Question: I know it has been asked before <URL> but this is what android studio is complaining about:

I am sure I am not referencing the support library anywhere in the gradle builds, but android studio complains that it is needed for google play services.
'''
dependencies {
compile project(':comgizmogadgetsappzproductivity')
compile 'com.google.android.gms:play-services-ads:+'
compile files('libs/Parse-1.3.8.jar')
compile files('libs/crashlytics.jar')
}
'''
comgizmogadgetsappzproductivity has no dependency.
The thing is that I had the support library as a dependency earlier, but I removed it since I didn't need it anymore. From the build error I can see it says that "configuration:app:_debugCompile" needs it. Maybe I need to manually remove the support library from _debugCompile configuration? Is "_debugCompile" a file? I tried searching for it with find and grep in the project folder but didn't find anything.
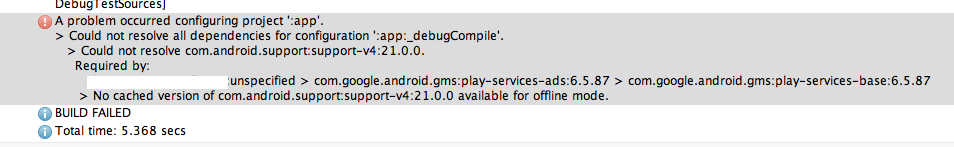
Answer: Running 'gradlew :main:dependencies' (where 'main' is your module name) should show you something like:
'''
+--- com.google.android.gms:play-services-ads:6.5.87
| \--- com.google.android.gms:play-services-base:6.5.87
| \--- com.android.support:support-v4:21.0.0 -> 21.0.3
| \--- com.android.support:support-annotations:21.0.3
'''
As of Google Play Services 6.5, the 'play-services-base' library (a dependency for all Google Play Services) depends on the latest support library.
Ensure that your Support Library is available via the SDK manager: you'd want to make sure 'Android Support Library' and 'Android Support Repository' are both installed and up to date